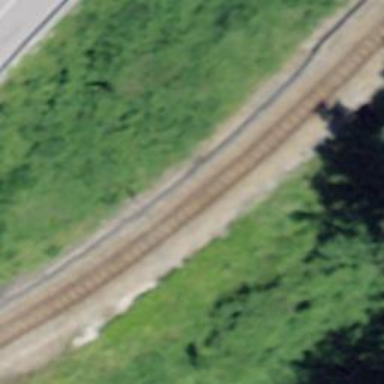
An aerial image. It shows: Narrow-gauge railway track with electrified contact line. The railway has one track.